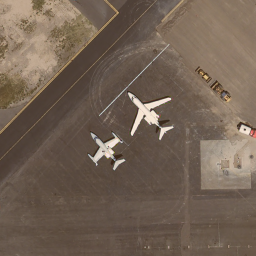
Label: airplane